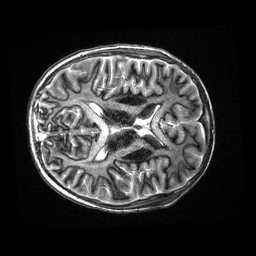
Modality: MP2RAGE
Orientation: axial
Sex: male
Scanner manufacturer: siemens
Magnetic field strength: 3 T
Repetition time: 5 s
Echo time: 0.00355 s